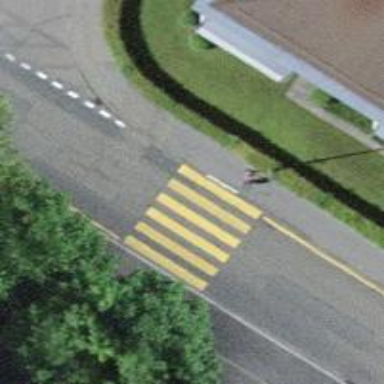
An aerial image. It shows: Footway with zebra crossing.